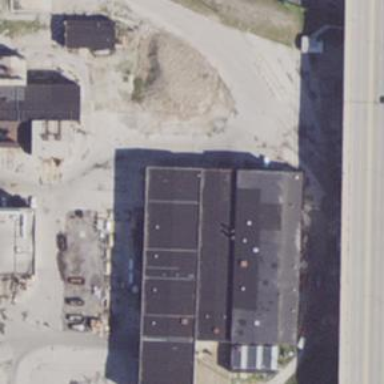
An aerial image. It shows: Industrial building.